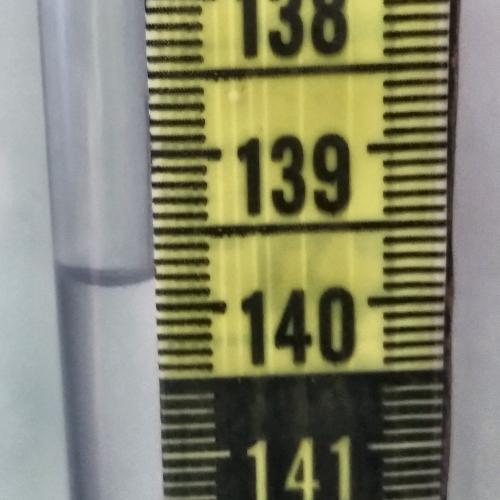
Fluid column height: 139.8 cm